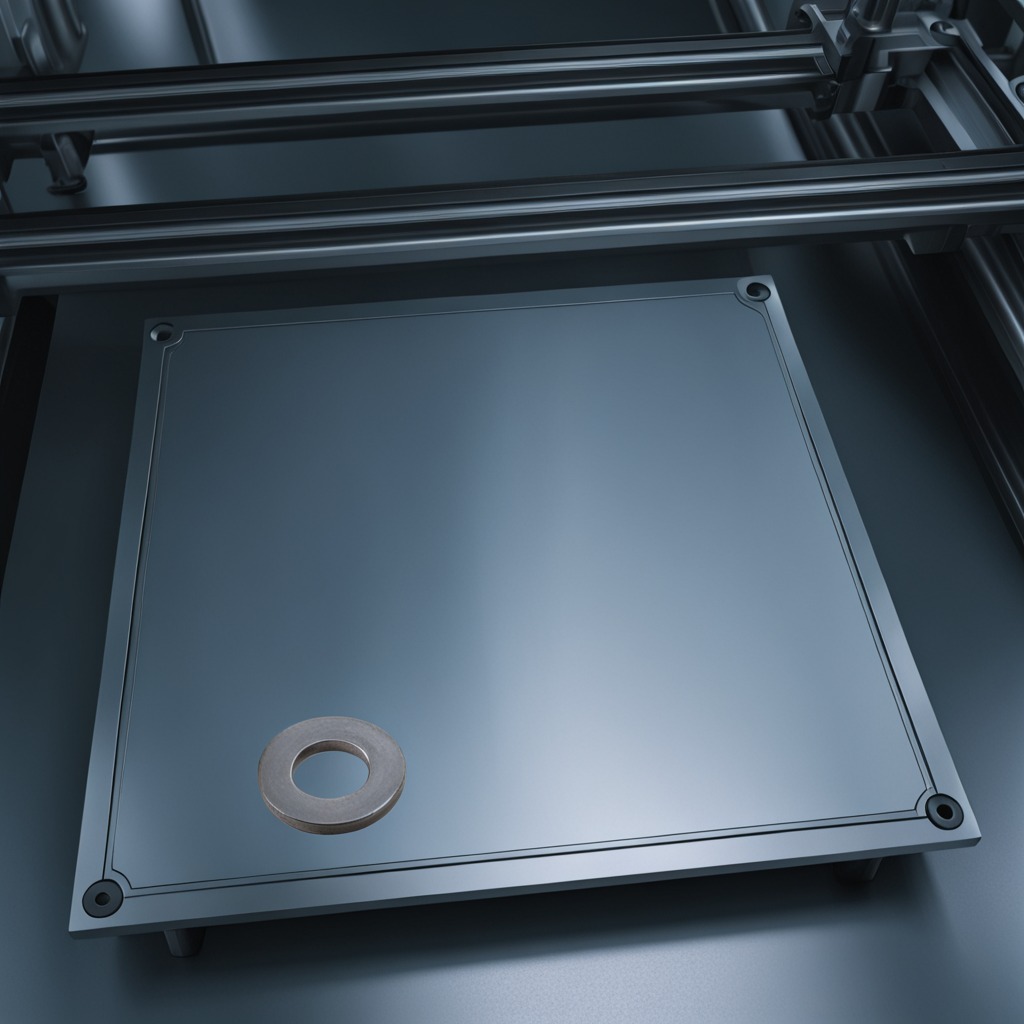
A flat metal washer is lying on the metal table in the machine shop under fluorescent lights.